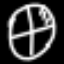
Label: clock